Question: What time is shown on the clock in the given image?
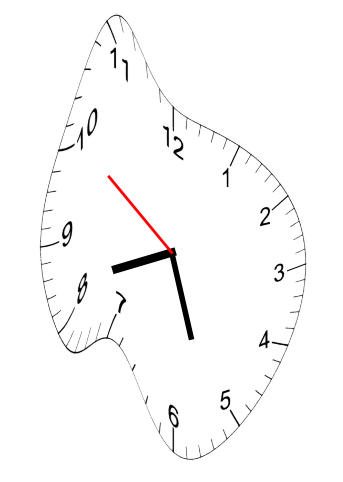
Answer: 08:26:51